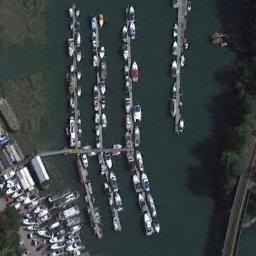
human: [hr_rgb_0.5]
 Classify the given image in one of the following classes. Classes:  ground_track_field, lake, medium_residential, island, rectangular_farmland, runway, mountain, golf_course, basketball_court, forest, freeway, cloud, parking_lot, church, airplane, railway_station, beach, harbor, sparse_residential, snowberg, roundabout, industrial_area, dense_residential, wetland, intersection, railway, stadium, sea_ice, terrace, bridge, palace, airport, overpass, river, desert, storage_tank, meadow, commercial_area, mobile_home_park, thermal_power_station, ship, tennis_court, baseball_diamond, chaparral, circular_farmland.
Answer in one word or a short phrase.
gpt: harbor